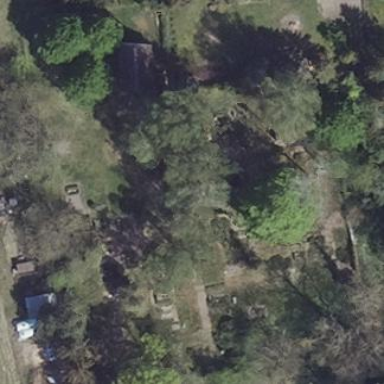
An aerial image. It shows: Cemetery.